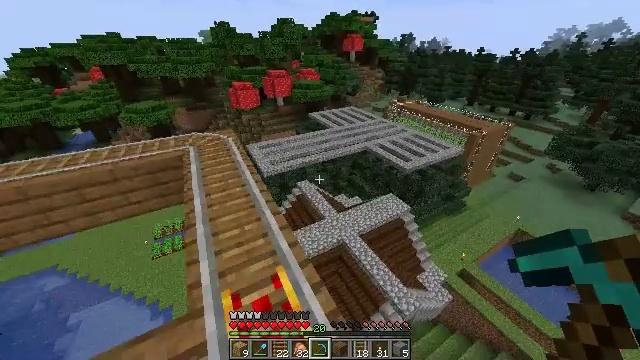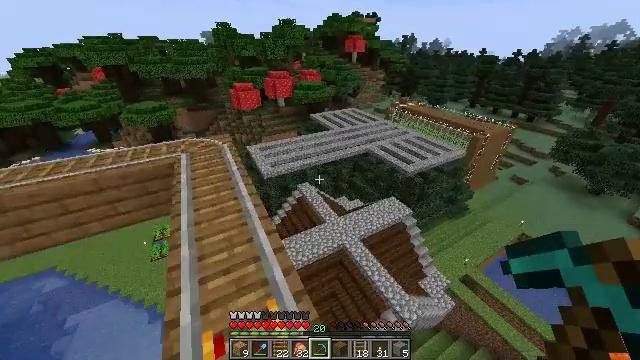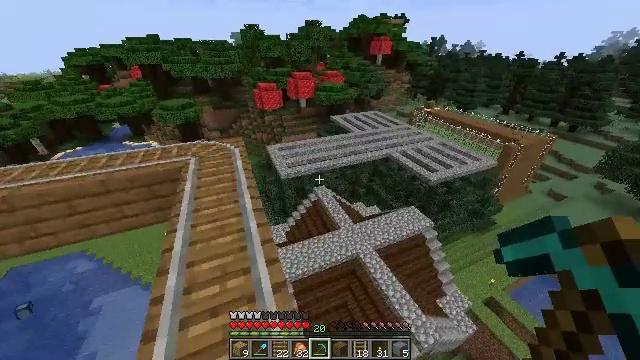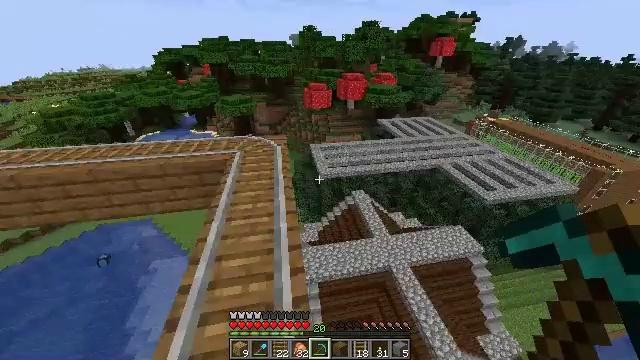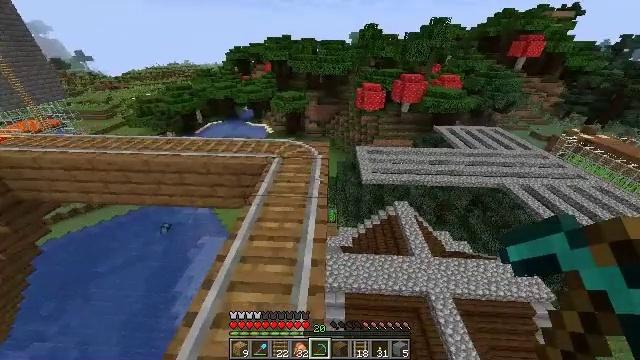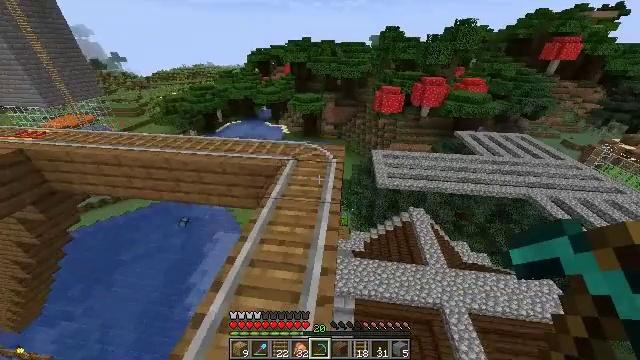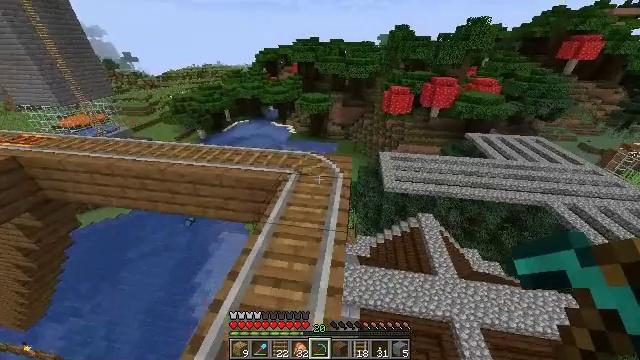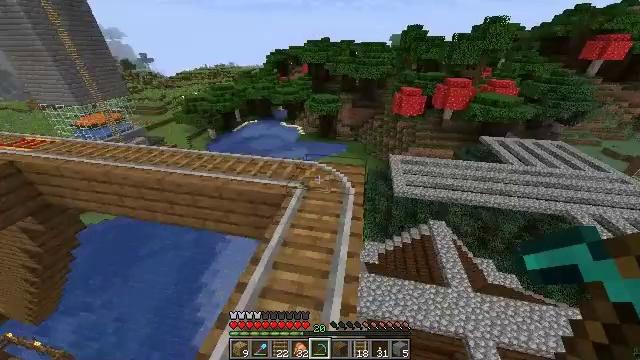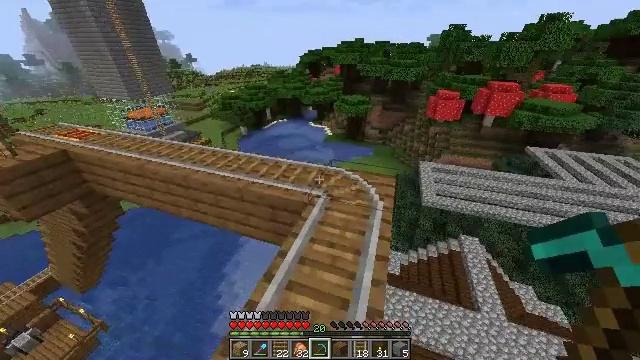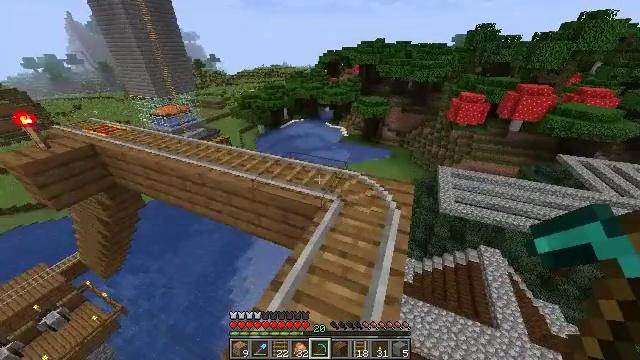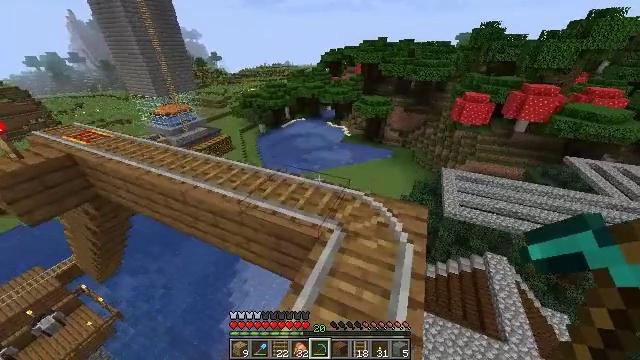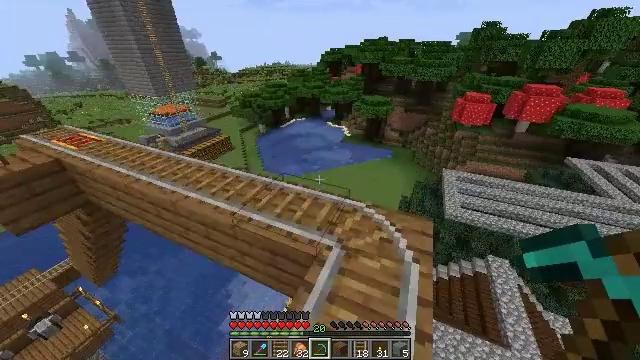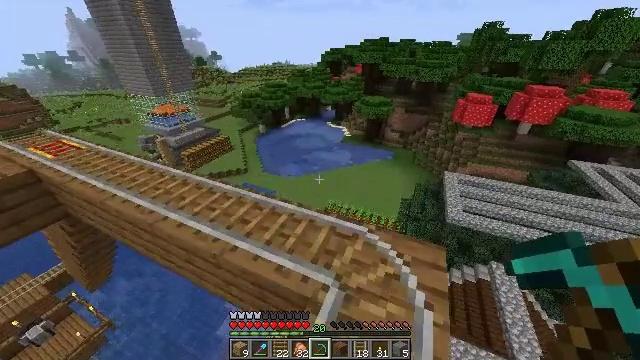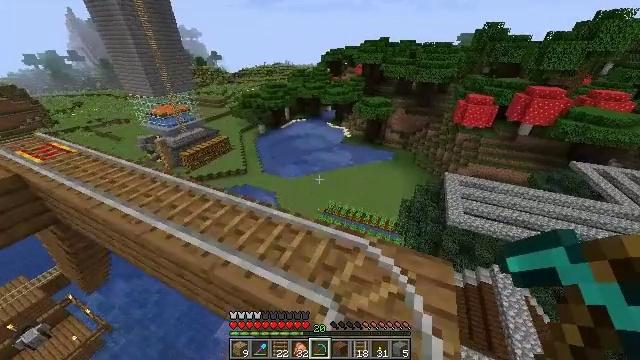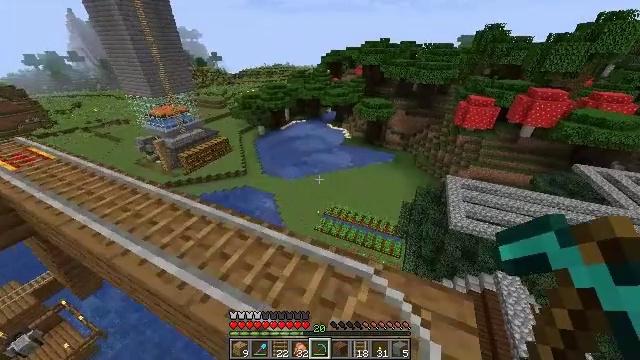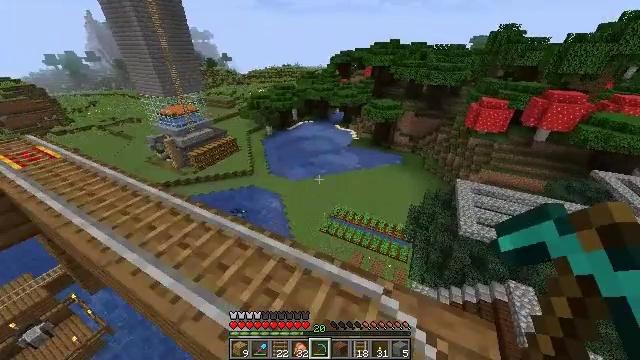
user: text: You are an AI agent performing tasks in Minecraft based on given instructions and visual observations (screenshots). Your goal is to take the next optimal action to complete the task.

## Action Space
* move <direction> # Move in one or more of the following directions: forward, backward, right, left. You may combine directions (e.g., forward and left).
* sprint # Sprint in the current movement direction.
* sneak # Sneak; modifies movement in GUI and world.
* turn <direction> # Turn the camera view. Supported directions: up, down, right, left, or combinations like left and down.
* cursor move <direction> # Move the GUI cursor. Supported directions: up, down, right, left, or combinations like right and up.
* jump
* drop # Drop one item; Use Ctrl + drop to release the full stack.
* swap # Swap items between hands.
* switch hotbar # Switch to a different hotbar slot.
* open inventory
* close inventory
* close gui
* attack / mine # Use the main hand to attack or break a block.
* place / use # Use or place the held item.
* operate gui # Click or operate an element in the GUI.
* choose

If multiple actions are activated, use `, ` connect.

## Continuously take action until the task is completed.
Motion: motion action
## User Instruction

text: Obtain the brick by smelting clay.
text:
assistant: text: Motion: move forward
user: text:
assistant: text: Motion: move forward, turn left
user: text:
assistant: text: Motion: move forward, turn left
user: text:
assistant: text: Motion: move forward, sprint, turn left
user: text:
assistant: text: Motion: move forward, sprint, turn left
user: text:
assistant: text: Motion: move forward, sprint, turn left
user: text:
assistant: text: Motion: move forward, turn left
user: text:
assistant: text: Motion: move forward, turn left
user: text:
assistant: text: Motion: move forward, turn left
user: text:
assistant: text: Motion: move forward
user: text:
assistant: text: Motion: move forward
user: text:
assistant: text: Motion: move forward
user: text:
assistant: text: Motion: move forward
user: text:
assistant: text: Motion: move forward
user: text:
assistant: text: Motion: move forward, turn left
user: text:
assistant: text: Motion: move forward, turn left
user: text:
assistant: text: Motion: move forward, turn left and up
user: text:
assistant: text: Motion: move forward, turn left
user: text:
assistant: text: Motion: move forward, turn left and up
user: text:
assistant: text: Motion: move forward, turn left
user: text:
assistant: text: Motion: move forward, sprint
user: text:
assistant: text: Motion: move forward, sprint
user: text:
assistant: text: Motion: move forward, sprint
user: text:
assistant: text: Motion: move forward, sprint
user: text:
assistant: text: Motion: move forward, sprint
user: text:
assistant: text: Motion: move forward, turn right
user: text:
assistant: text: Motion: move forward, sprint, turn right
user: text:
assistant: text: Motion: move forward, sprint
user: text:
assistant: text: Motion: move forward, sprint
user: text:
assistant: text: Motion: move forward